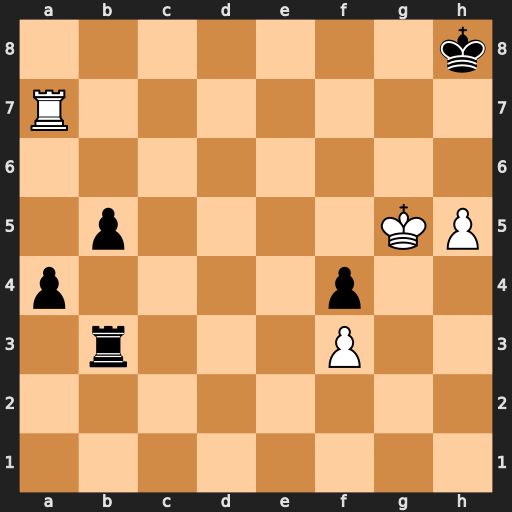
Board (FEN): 7k/R7/8/1p4KP/p4p2/1r3P2/8/8
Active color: w
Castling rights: -
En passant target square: -
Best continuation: Kg6 Rc3 Ra8+ Rc8 Rxc8#